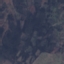
Land use / land cover class: HerbaceousVegetation